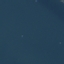
Label: SeaLake